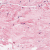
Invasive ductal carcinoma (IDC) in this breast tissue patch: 0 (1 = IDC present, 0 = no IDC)